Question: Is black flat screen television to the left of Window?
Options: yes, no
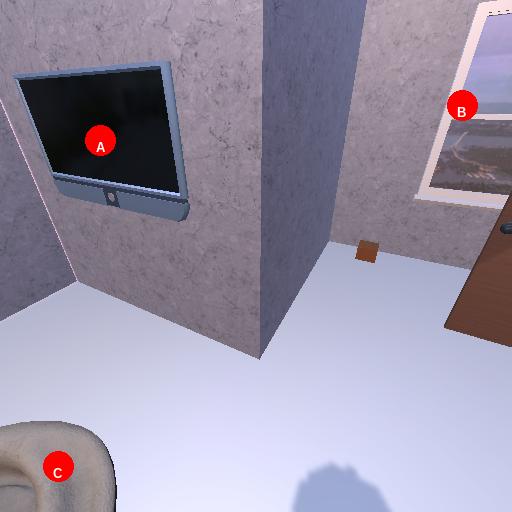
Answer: yes